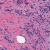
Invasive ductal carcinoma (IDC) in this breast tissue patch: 0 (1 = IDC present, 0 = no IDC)